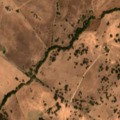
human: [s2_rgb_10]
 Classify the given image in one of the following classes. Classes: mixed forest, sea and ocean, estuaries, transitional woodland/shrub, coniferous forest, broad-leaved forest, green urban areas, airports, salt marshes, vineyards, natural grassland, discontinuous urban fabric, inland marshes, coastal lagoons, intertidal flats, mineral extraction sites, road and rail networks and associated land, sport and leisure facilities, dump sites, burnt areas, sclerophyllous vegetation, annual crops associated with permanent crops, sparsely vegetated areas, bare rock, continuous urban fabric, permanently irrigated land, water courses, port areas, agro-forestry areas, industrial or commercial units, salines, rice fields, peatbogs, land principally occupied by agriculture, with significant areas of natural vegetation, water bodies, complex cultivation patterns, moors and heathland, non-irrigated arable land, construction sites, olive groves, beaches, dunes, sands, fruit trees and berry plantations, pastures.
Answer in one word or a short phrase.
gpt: non-irrigated arable land, pastures, agro-forestry areas